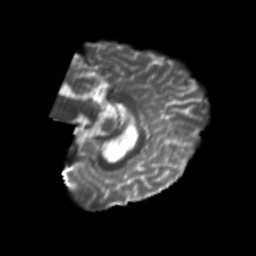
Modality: T2w
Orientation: sagittal
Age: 24
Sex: female
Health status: healthy
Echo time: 0.074 s